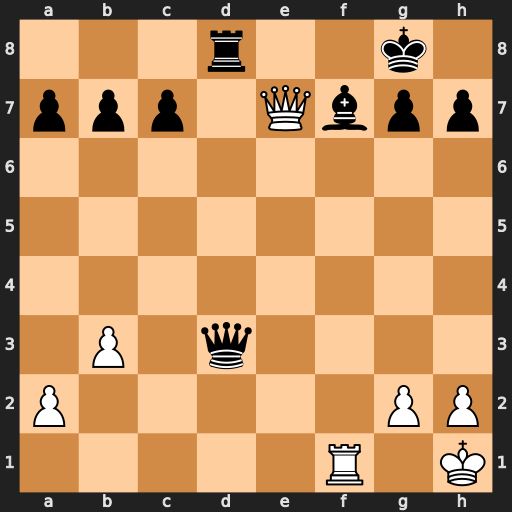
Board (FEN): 3r2k1/ppp1Qbpp/8/8/8/1P1q4/P5PP/5R1K
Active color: w
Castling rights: -
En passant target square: -
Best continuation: Qxf7+ Kh8 Qf8+ Rxf8 Rxf8#